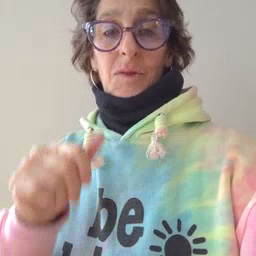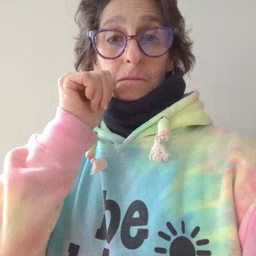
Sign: tomorrow